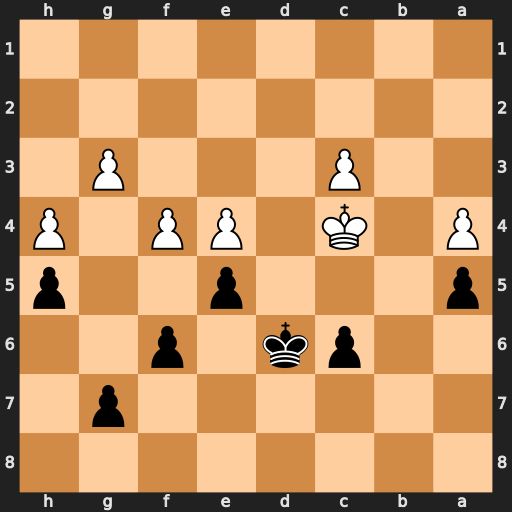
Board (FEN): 8/6p1/2pk1p2/p3p2p/P1K1PP1P/2P3P1/8/8
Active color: b
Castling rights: -
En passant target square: -
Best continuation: exf4 gxf4 g5 e5+ Ke6